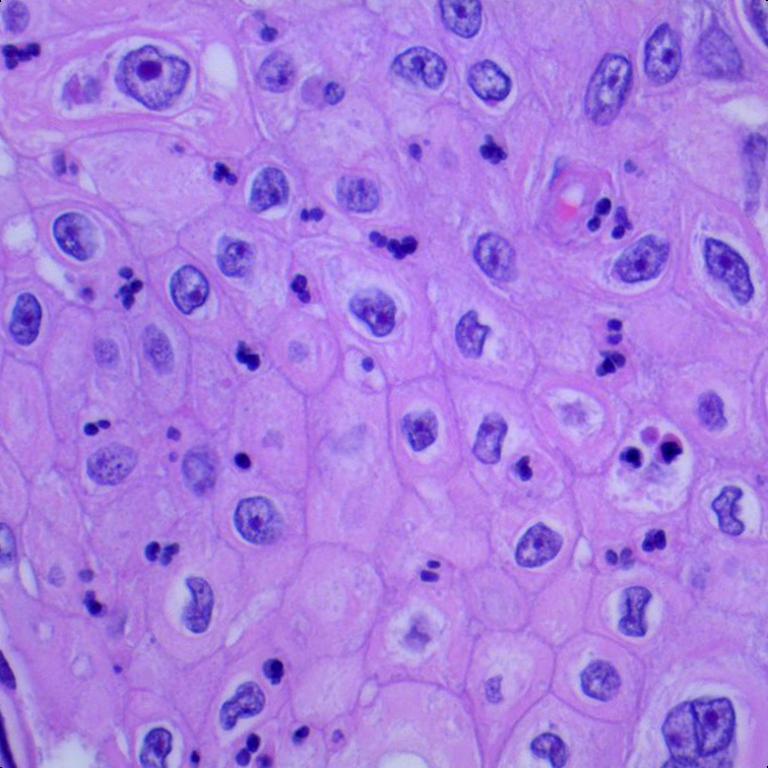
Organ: lung
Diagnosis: squamous carcinomas